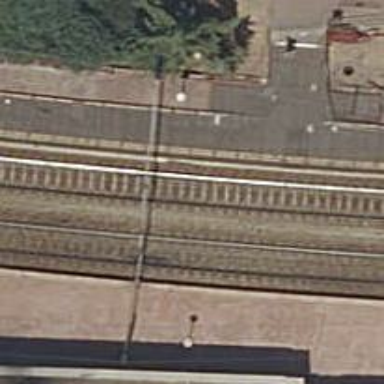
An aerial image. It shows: Stop position for public transport at railway stop.